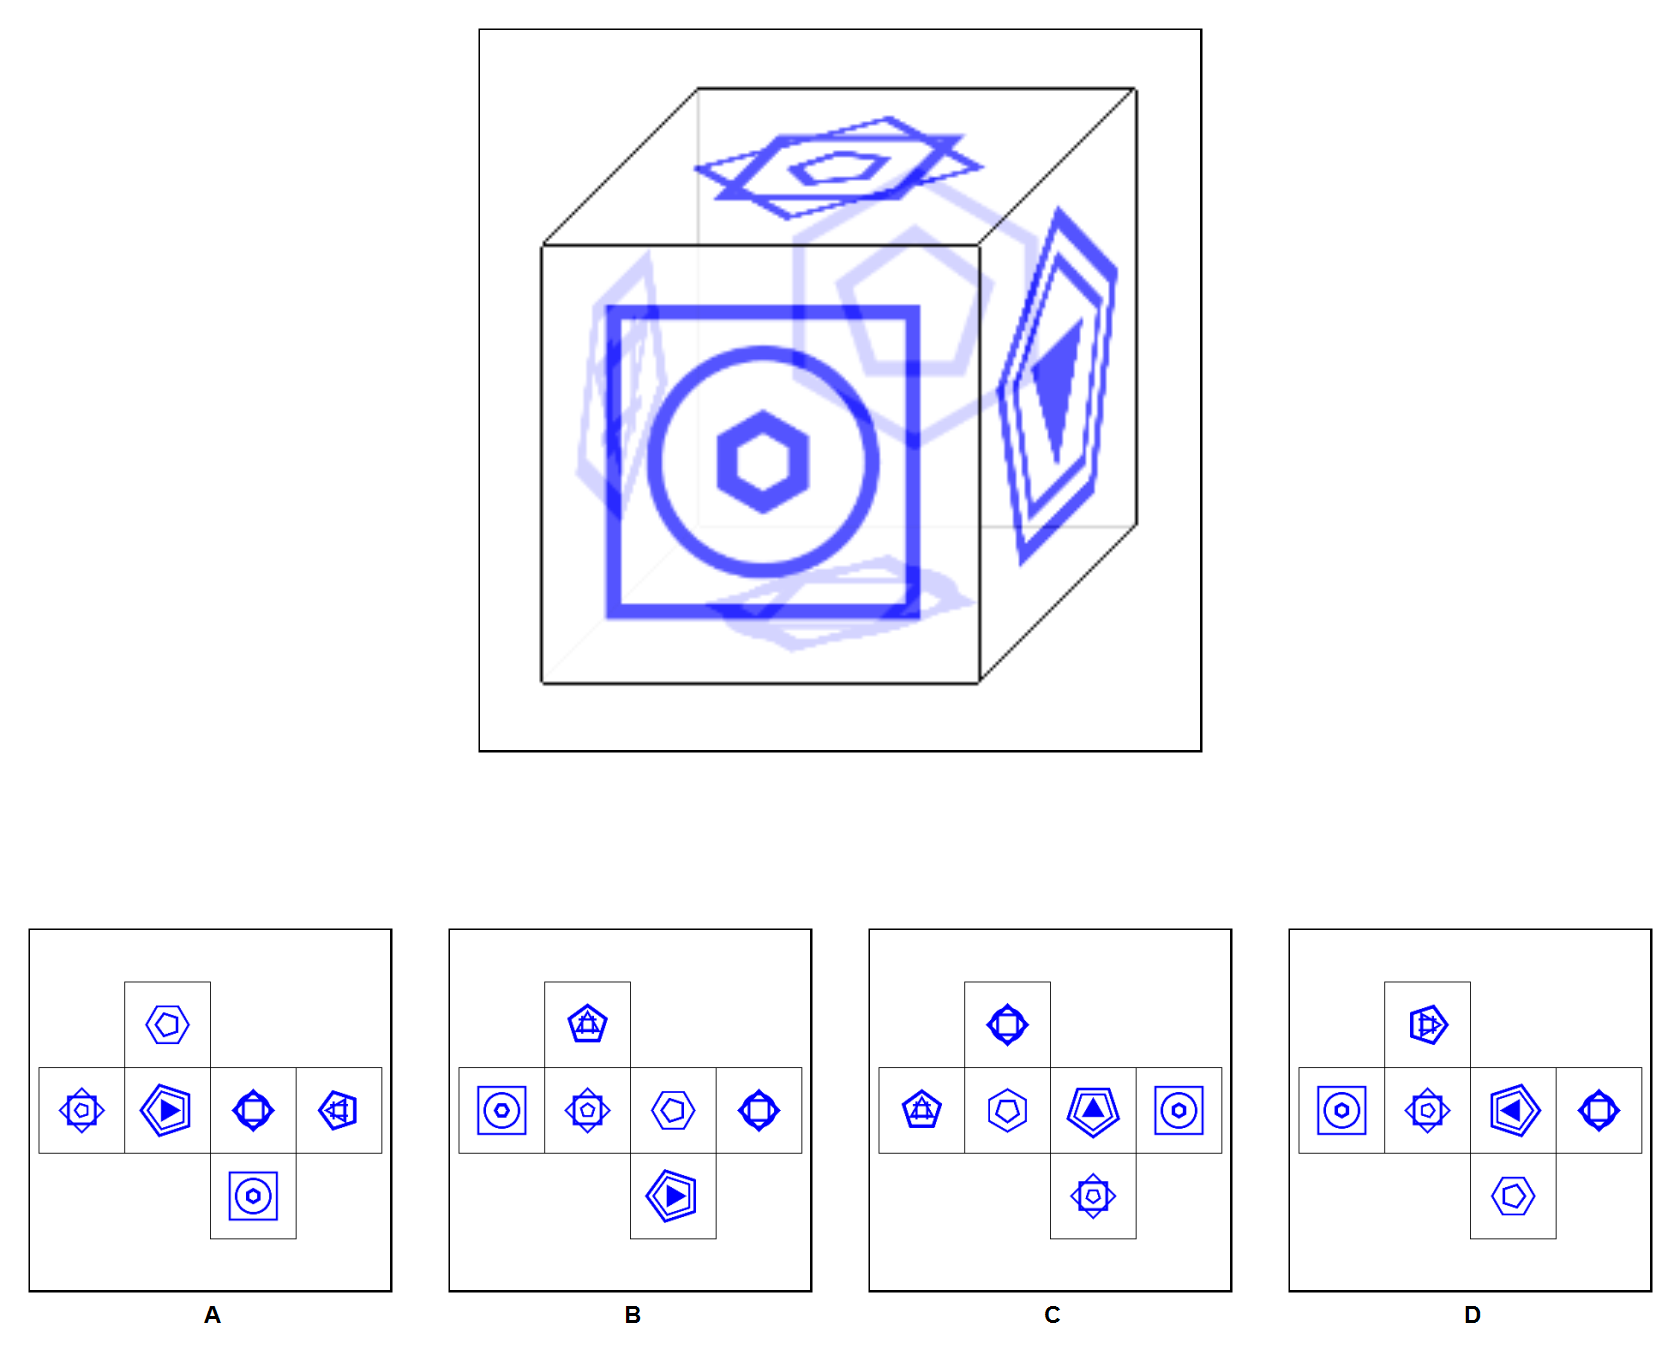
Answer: D